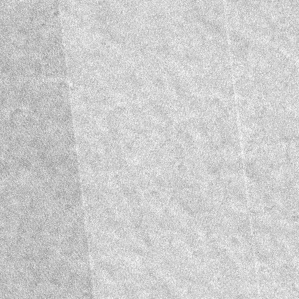
Label: frost